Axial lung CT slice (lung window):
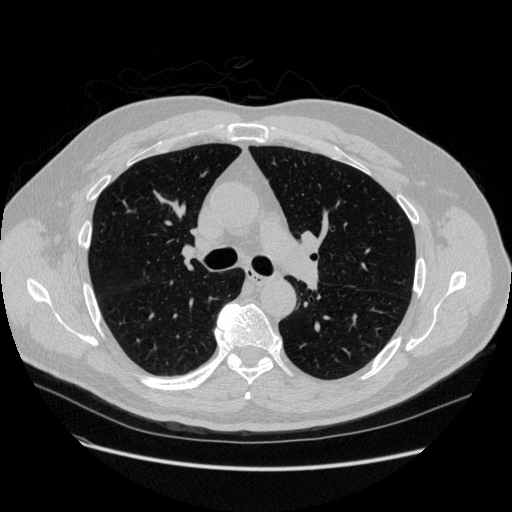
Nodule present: no